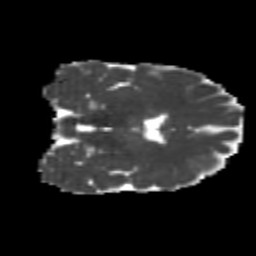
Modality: MD
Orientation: coronal
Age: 26
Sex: female
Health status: healthy
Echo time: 0.074 s